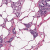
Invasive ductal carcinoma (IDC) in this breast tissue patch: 0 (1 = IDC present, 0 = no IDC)